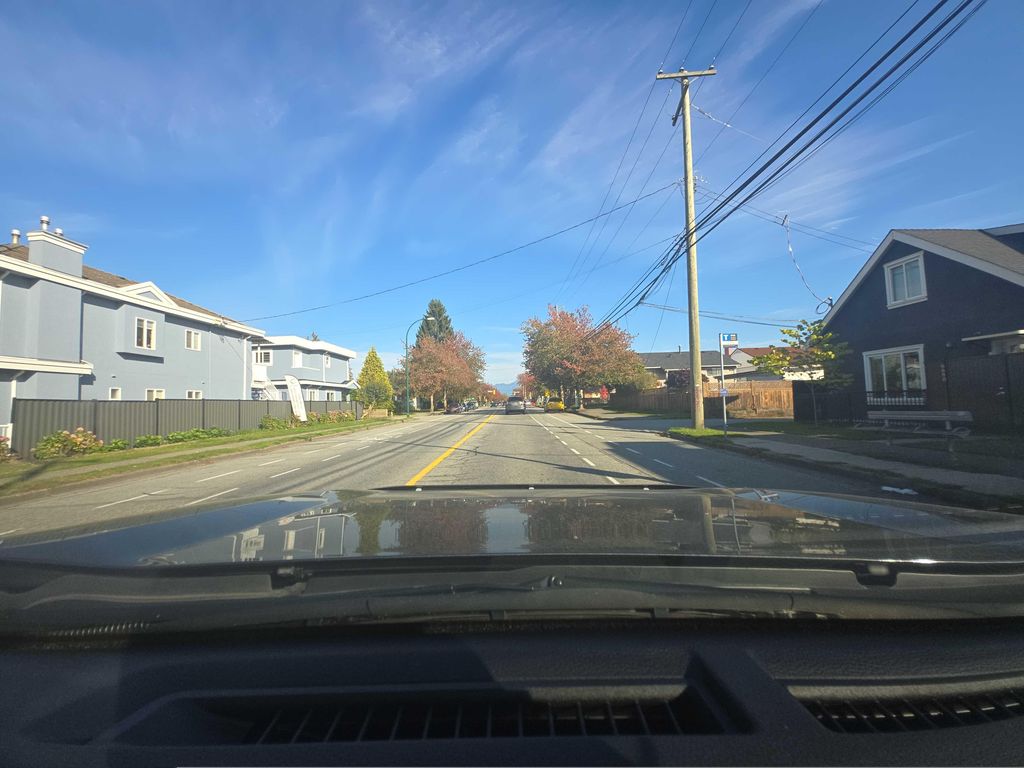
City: vancouver